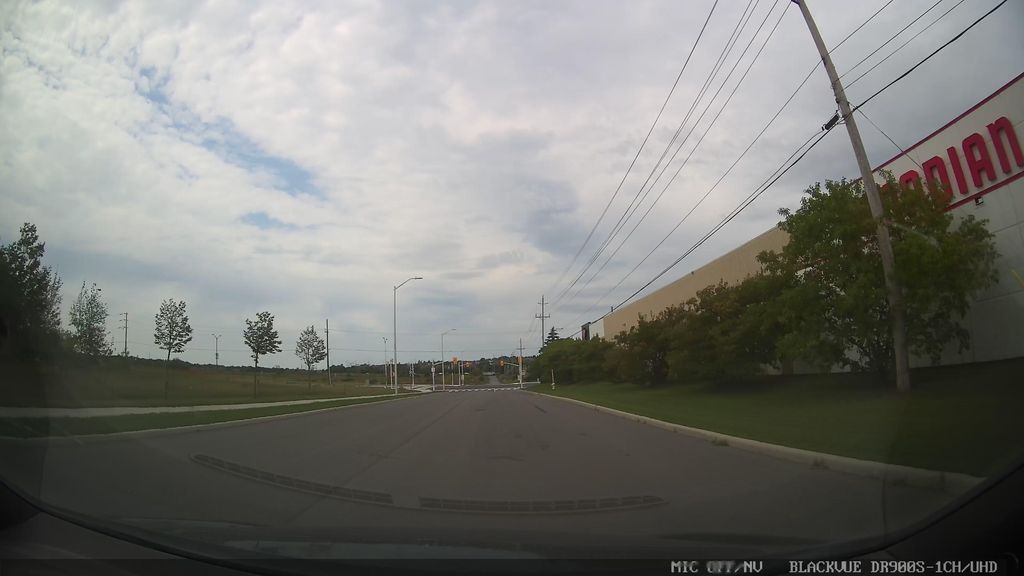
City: ottawa-gatineau